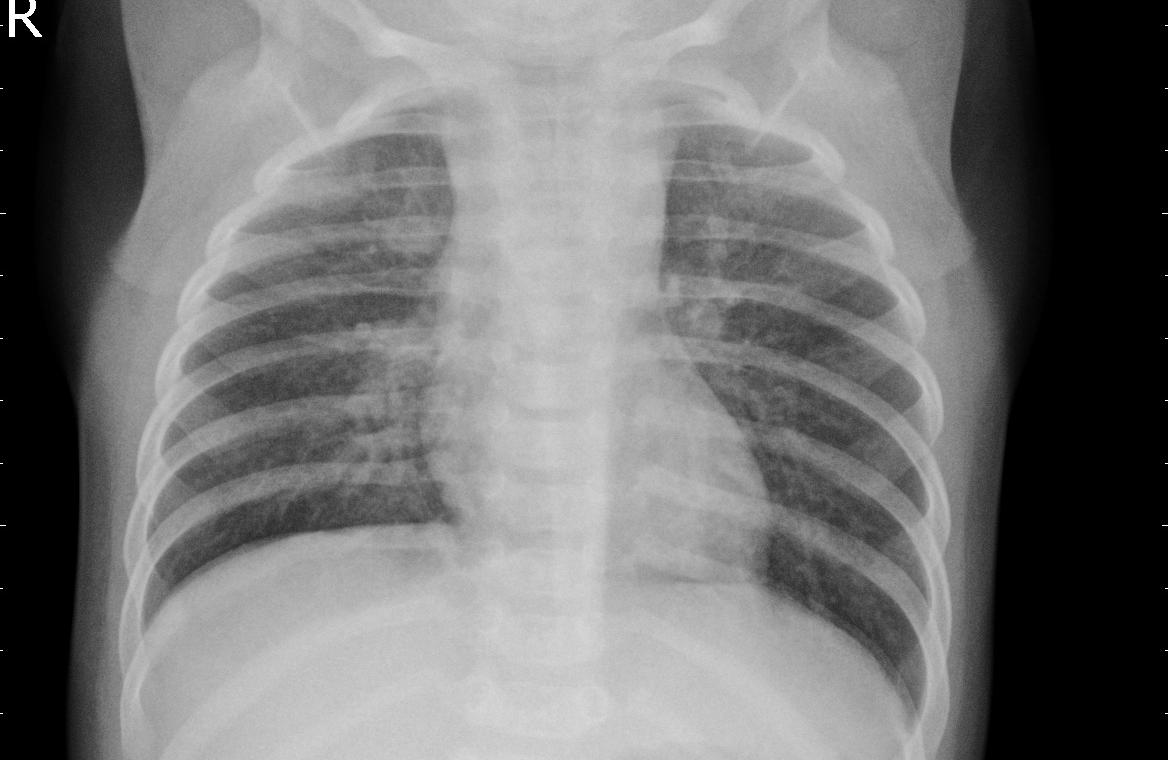
Diagnosis: PNEUMONIA